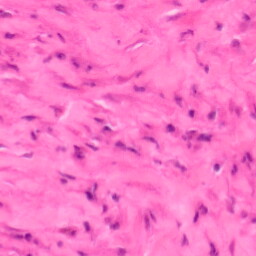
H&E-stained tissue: Colon